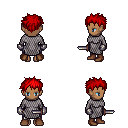
a pixel art fantasy rpg character, female body template, human, dark skin, chain mail, metal pants, red bedhead hairstyle, metal gloves, brown shoes, dagger, four views (front, back, left, right), 2x2 character sprite sheet, small pixel art, hard edges, no anti-aliasing